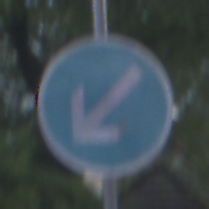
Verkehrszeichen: VorgeschriebeneVorbeifahrtLinks
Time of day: SunriseSunset
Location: Outdoor (Urban)
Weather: PartlyCloudy
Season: NotSpecified
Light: Natural